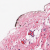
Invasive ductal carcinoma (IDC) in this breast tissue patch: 0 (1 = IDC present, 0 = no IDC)